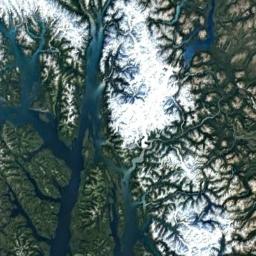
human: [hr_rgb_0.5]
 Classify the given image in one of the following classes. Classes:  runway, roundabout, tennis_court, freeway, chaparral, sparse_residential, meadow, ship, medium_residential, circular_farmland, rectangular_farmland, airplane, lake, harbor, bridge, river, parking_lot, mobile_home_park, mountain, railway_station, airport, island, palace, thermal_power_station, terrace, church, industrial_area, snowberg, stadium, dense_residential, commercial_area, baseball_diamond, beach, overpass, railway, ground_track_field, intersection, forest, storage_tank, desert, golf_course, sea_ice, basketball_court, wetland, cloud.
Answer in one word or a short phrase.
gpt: snowberg